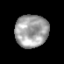
Tissue: prostate
Cell type: T cells
Senescence score: 0.3462
Nuclear area (px): 1064
Mean DAPI intensity: 159.643